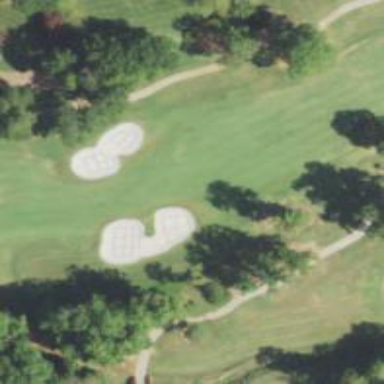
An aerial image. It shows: Golf hole.